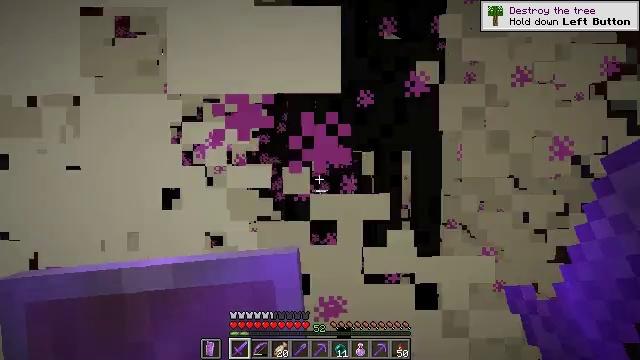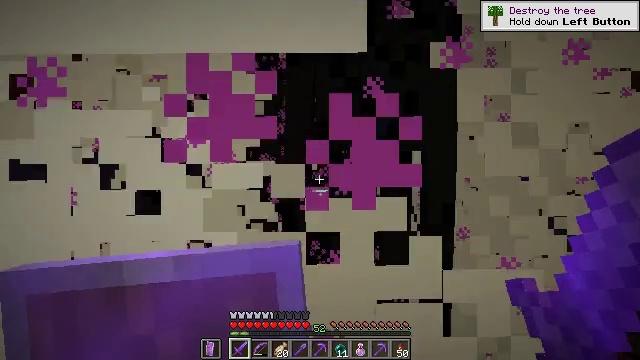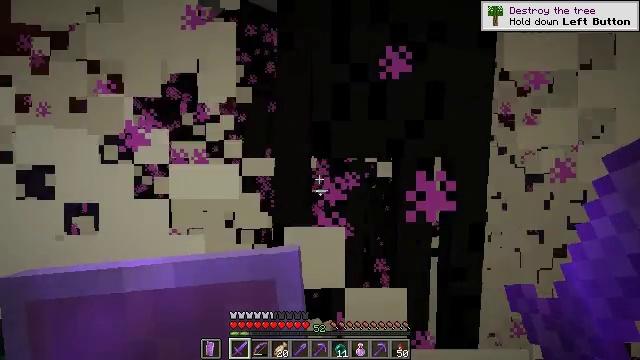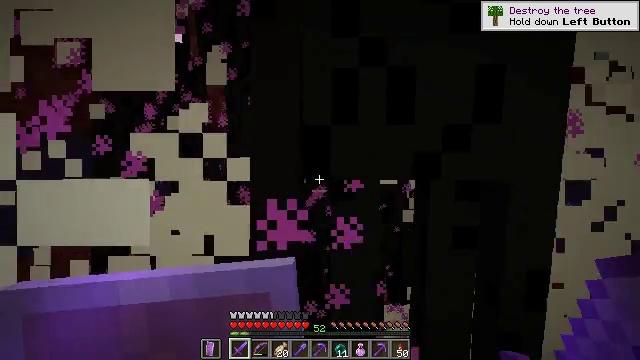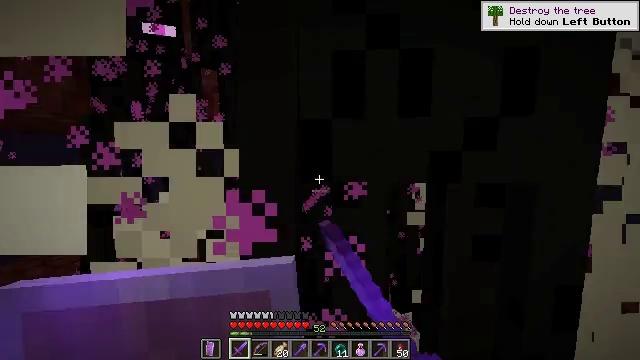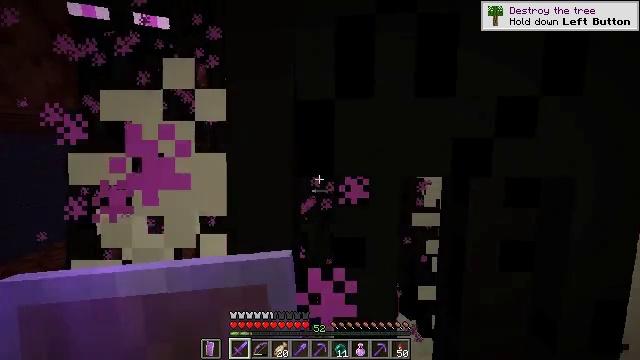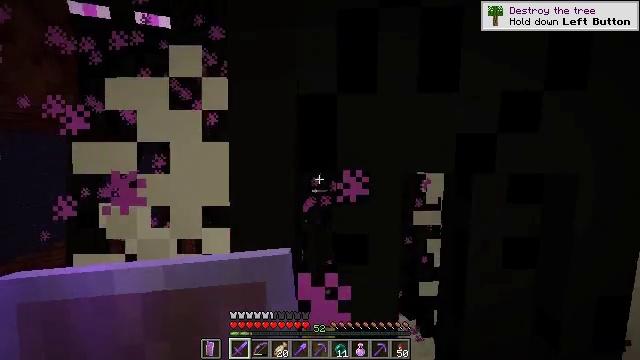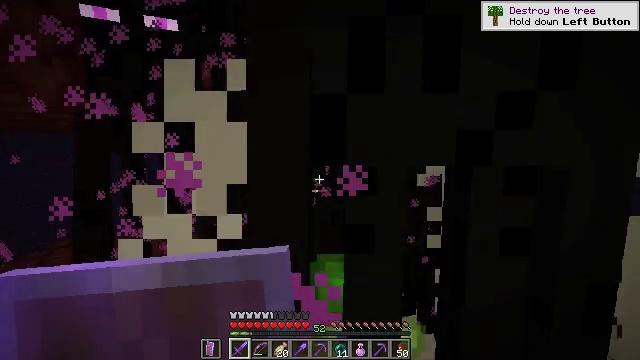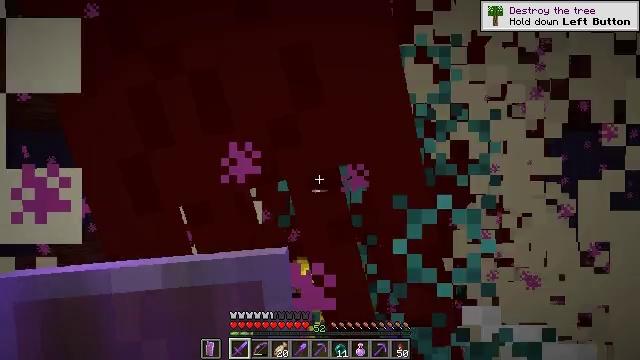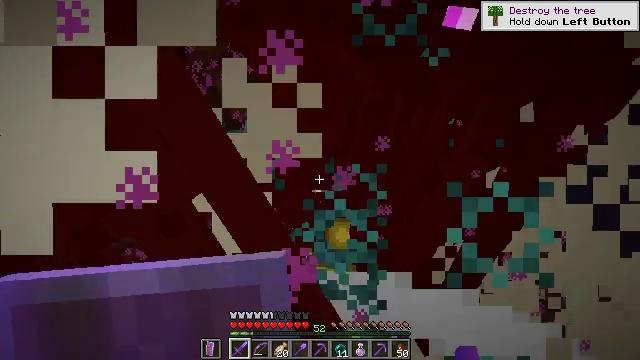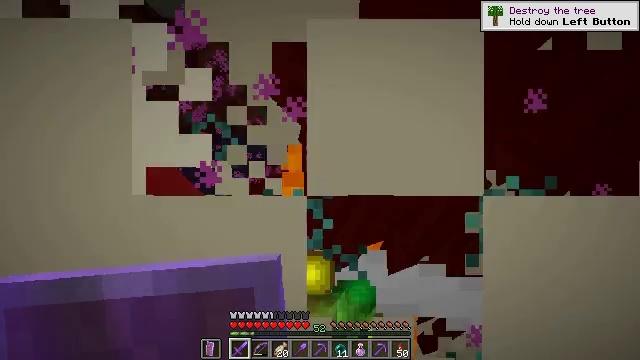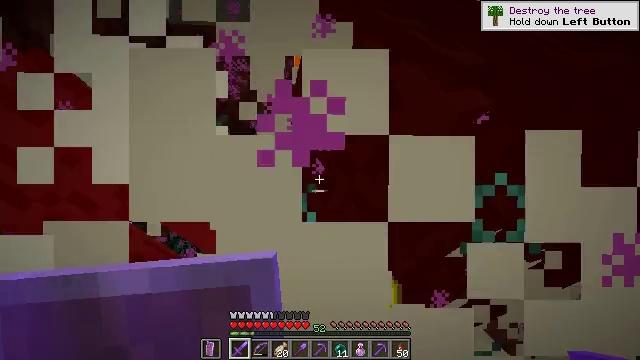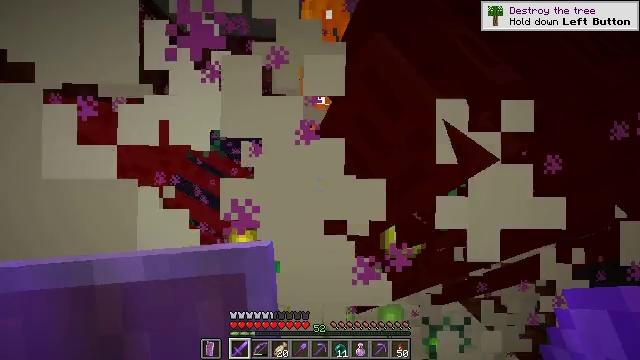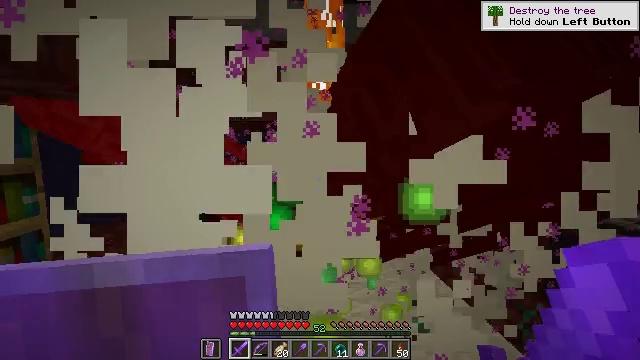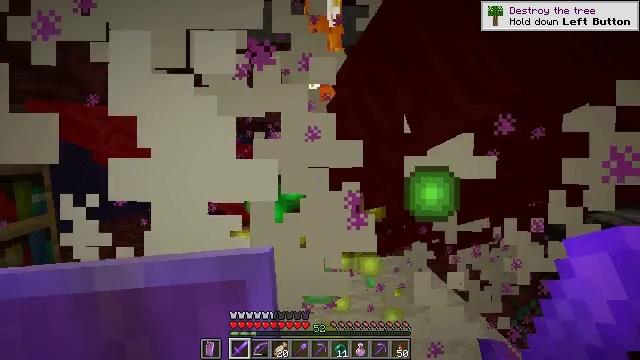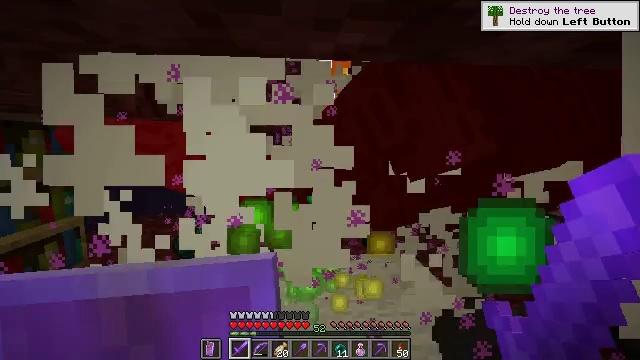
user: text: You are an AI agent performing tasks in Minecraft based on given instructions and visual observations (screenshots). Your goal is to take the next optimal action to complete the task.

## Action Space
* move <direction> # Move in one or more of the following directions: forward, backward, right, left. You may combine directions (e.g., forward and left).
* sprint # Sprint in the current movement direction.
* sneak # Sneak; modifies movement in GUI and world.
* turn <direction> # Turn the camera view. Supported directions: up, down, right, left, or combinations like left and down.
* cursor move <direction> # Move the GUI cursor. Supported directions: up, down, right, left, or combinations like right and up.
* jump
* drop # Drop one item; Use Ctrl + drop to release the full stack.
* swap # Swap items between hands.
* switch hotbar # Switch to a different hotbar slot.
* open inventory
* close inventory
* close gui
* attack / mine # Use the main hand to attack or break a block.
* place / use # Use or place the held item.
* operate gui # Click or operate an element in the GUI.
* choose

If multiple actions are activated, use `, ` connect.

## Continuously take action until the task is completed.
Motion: motion action
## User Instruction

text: Hunt the enderman.
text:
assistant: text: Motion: move forward
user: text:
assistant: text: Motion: move forward
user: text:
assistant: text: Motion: move forward, attack / mine
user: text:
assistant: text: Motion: attack / mine
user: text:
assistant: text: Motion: attack / mine
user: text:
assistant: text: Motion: attack / mine
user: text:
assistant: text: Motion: attack / mine
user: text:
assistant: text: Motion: move back, turn left
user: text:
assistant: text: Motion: move back
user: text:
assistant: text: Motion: move back
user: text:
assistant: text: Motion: move back
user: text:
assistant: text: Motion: move back
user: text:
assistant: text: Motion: move back
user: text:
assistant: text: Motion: move back
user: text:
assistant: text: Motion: no_op
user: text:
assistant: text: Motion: no_op
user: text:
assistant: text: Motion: no_op
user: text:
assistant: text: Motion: no_op
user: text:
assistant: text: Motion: turn right and down
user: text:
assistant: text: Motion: turn right and down
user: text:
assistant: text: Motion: move back
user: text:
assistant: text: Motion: move back
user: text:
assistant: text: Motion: move back
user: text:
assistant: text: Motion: move back
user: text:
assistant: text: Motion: no_op
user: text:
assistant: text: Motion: no_op
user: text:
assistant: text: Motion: no_op
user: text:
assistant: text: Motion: no_op
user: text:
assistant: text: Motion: no_op
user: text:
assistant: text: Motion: no_op